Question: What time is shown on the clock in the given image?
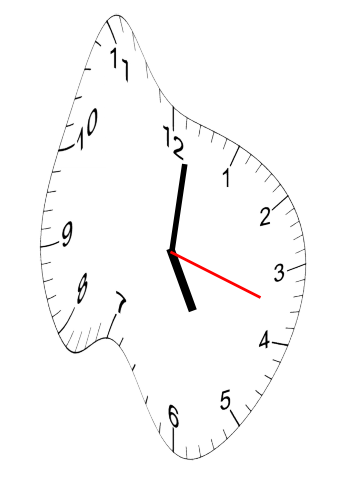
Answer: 05:01:18